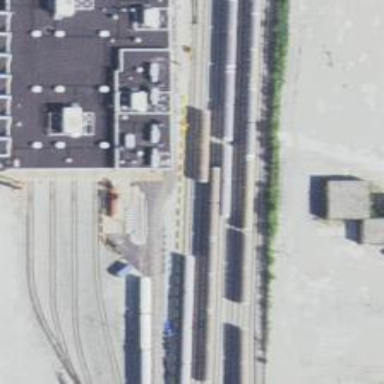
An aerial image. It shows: Building passage tunnel under electrified rail in service yard.